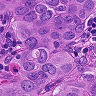
Metastatic tissue present: yes